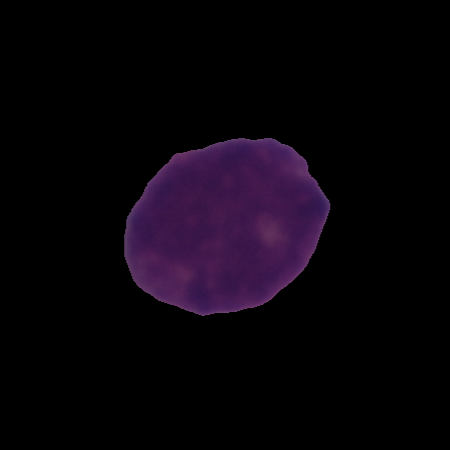
Label: cancer